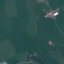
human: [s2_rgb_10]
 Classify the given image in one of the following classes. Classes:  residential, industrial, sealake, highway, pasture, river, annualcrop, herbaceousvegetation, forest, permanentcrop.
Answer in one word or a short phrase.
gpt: Pasture